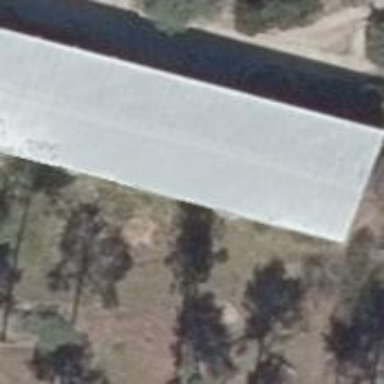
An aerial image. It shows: Flat roof building with grey roof.